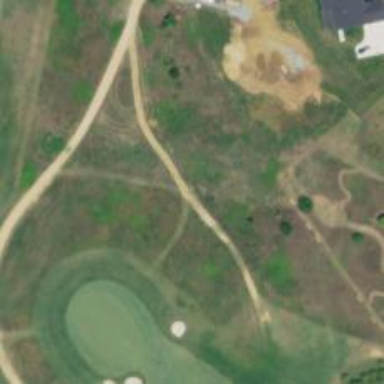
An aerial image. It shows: Path used for both walking and golf.